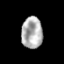
Tissue: prostate
Cell type: T cells
Senescence score: 0.3318
Nuclear area (px): 648
Mean DAPI intensity: 176.772